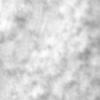
Label: no_change